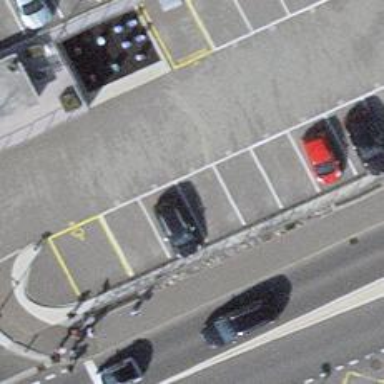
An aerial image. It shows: Charging station.